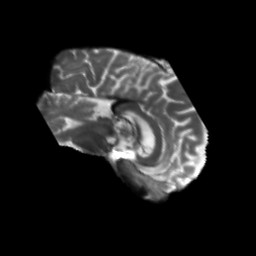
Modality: T2w
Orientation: sagittal
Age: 72
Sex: male
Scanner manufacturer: siemens
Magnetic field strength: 3 T
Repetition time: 5.25 s
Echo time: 0.08 s